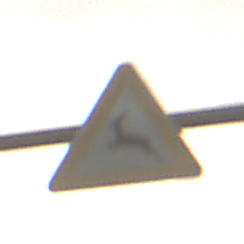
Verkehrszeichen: WildwechselRechts
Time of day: SunriseSunset
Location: Outdoor (Nature)
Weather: PartlyCloudy
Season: NotSpecified
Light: Natural